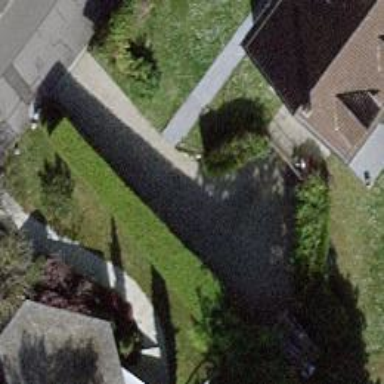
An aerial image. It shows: Alley classified as service road.